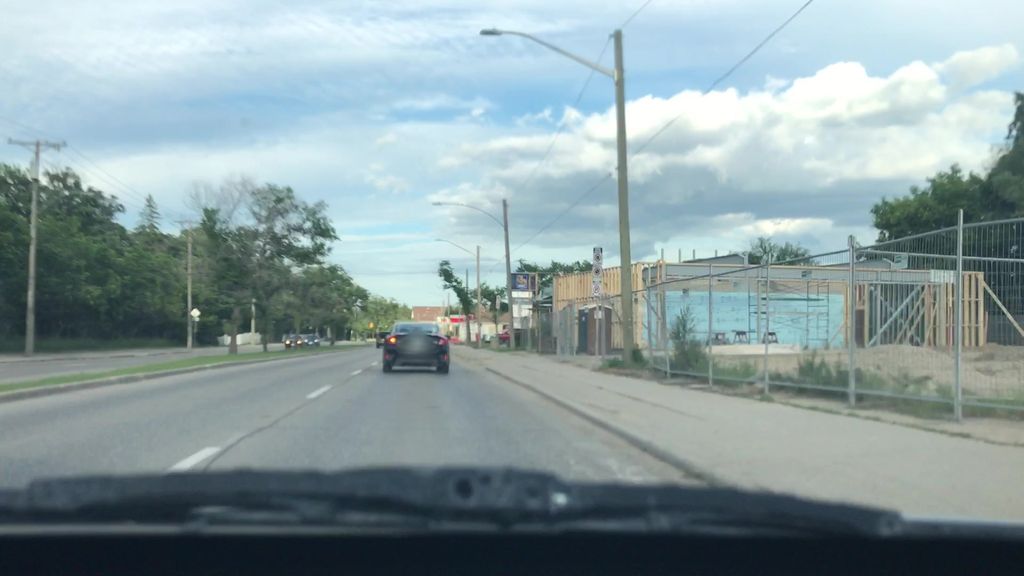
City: winnipeg